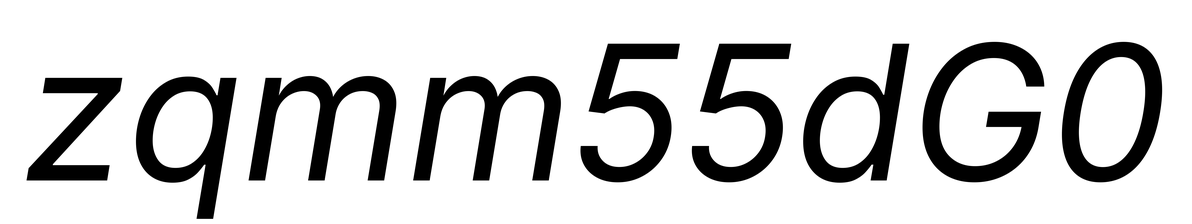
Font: Inter-Italic_Italic